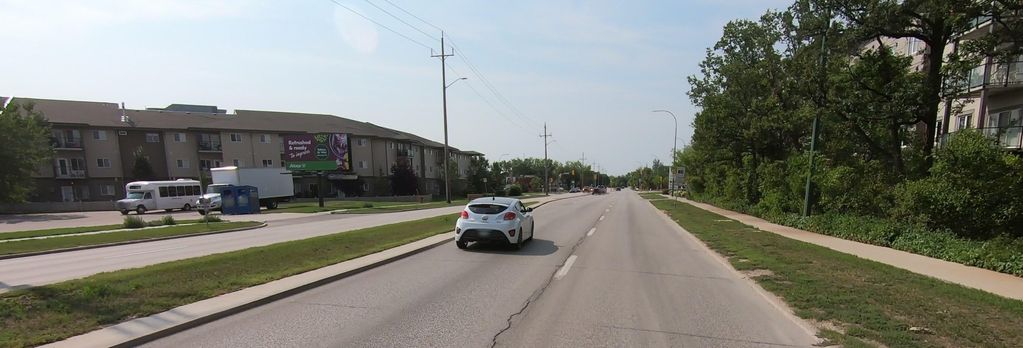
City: winnipeg